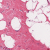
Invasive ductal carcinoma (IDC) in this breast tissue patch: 0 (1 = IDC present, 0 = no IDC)